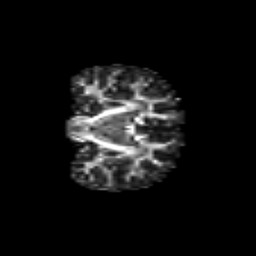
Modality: FA
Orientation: coronal
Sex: female
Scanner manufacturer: siemens
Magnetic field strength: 3 T
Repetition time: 5 s
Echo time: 0.071 s